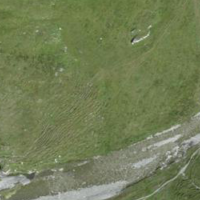
EUNIS habitat code: 26
Species observed at this site:
Gentianella campestris